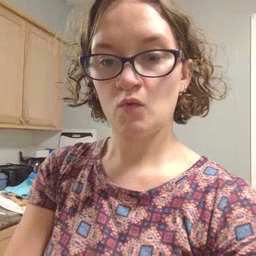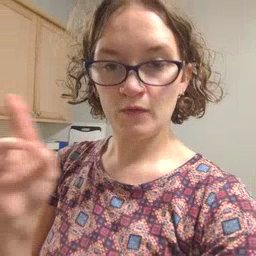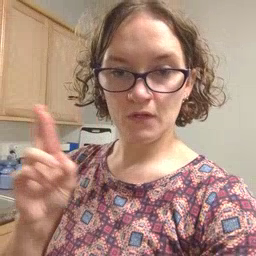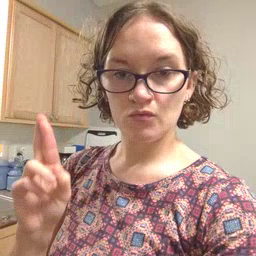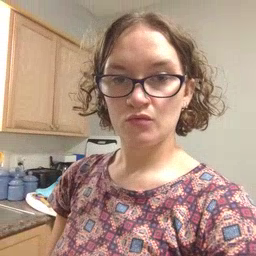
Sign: refrigerator